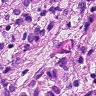
Metastatic tissue present: yes